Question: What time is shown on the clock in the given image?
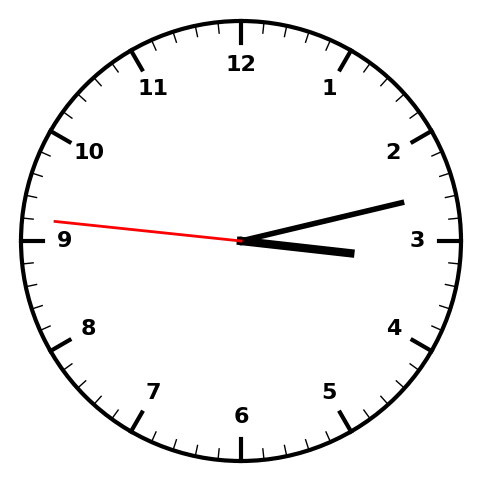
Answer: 03:12:46